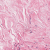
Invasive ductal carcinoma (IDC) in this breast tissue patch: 0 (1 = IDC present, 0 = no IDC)